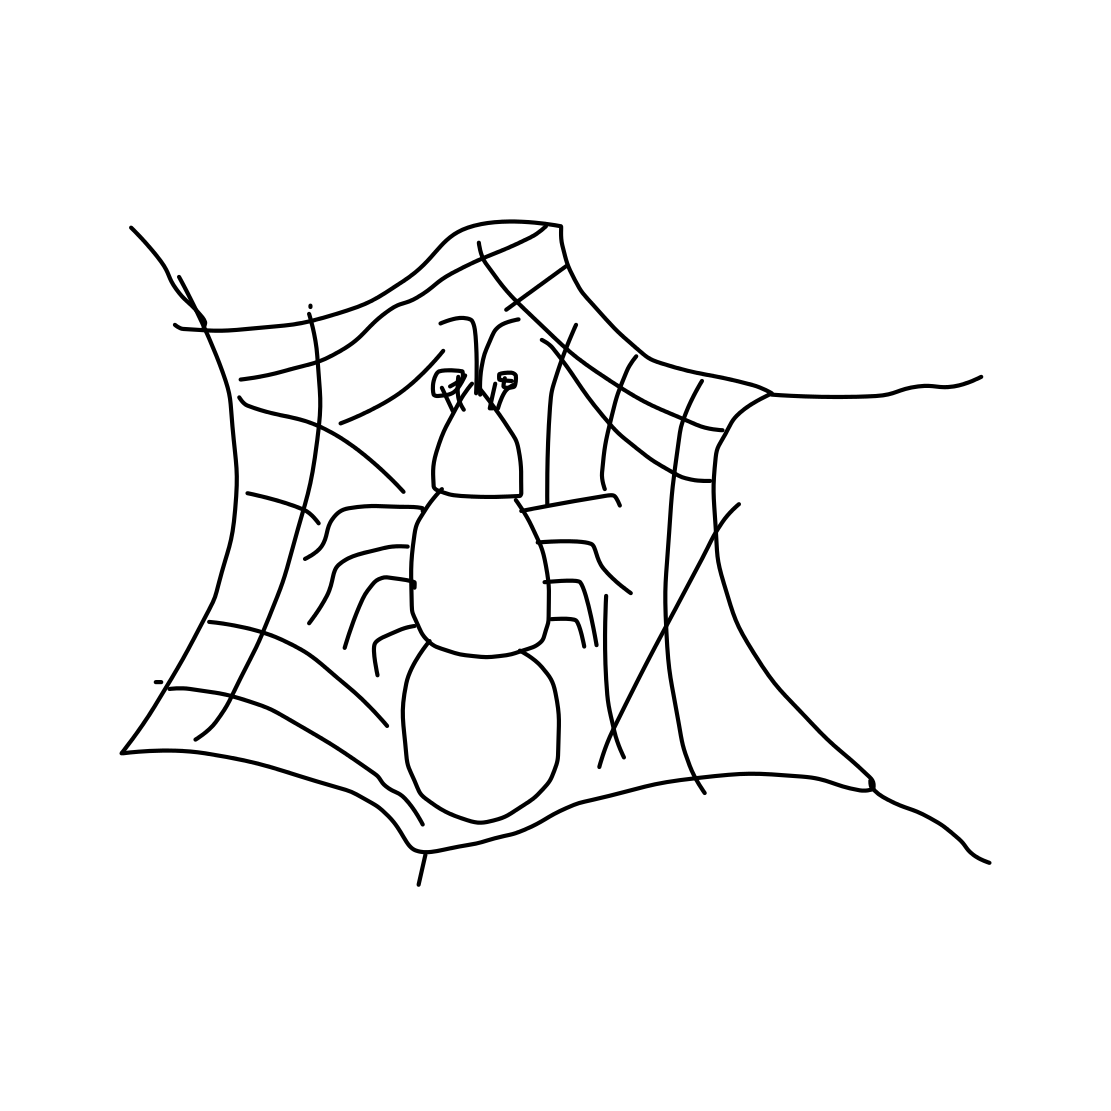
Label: spider